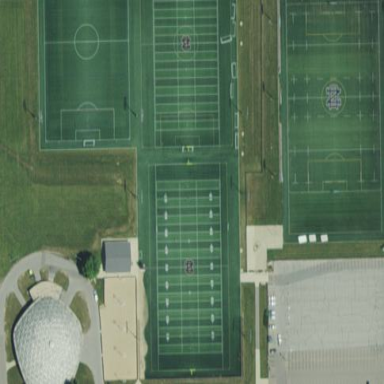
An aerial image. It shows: American football pitch.